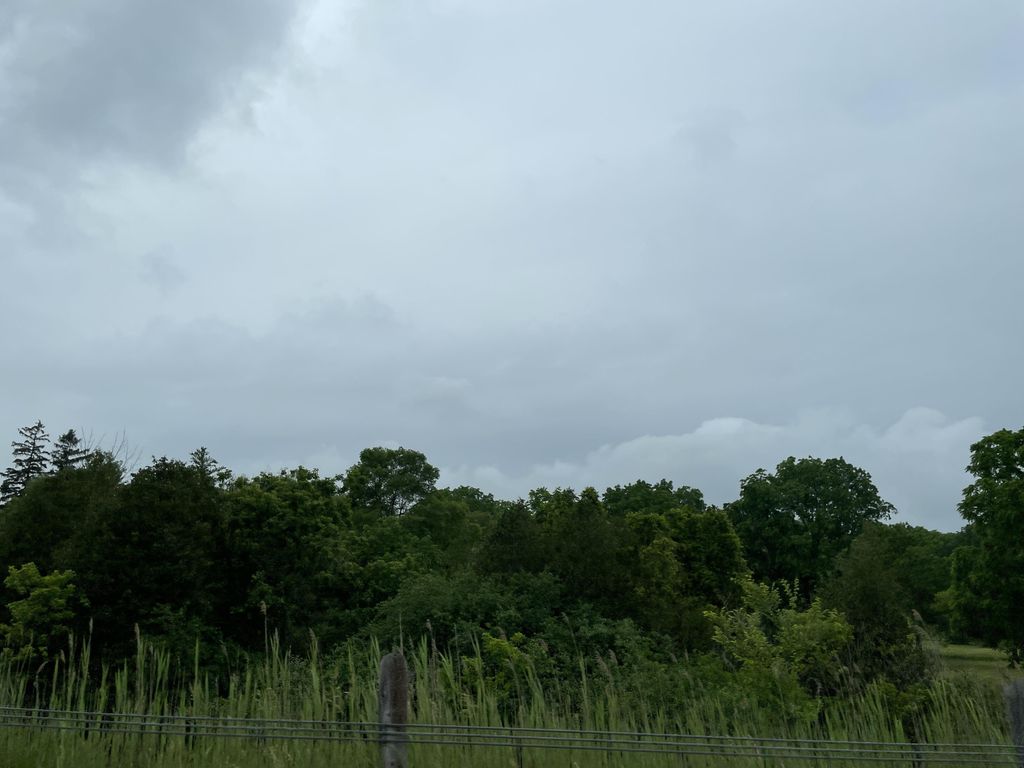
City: kitchener-waterloo